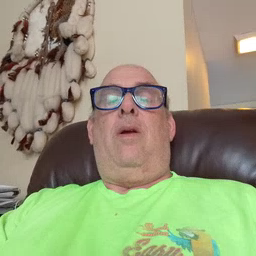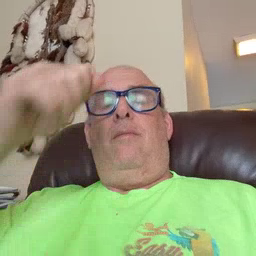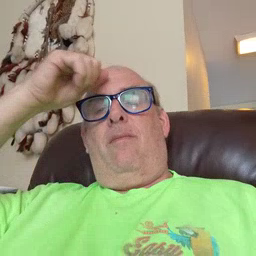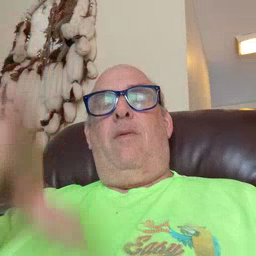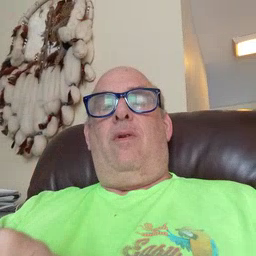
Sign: brother